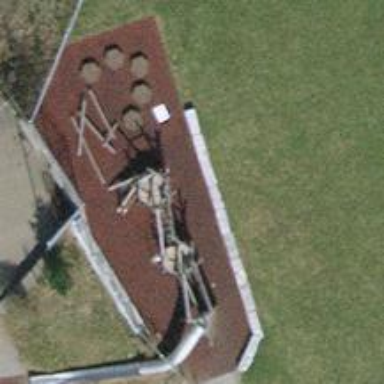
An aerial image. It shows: Playground with playhouse.